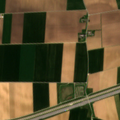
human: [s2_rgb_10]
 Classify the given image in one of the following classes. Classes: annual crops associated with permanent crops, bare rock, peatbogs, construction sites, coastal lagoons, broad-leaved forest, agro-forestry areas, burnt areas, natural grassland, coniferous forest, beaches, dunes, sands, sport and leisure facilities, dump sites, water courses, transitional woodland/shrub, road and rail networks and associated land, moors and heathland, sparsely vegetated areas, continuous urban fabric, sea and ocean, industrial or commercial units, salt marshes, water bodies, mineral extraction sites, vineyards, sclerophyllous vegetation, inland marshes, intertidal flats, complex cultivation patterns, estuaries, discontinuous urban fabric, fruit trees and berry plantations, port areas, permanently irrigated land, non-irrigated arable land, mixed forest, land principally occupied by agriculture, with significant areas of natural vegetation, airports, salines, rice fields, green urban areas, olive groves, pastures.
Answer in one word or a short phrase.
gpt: non-irrigated arable land